Question: In an application that I'm writing I have to load a lot of data in a listview after I push a certain button. Because this might take a while, I want to show a simple loading-screen to the user.
I did this by creating a very simple form with 1 label on it. I do a Form.Show() before I start fetching the data, and a Form.Close() once it's finished. This works partially: I get the loading screen, it closes at the right time, but as you can see the label isn't displayed.
I know I should program this loagind screen-problem with the help of a BackgroundWorker, but I'm not a very experienced C# programmer so if I could just somehow force the label to display I would be more than happy.
Is it possible to force this label to display immediately, or do I have to find another solution?

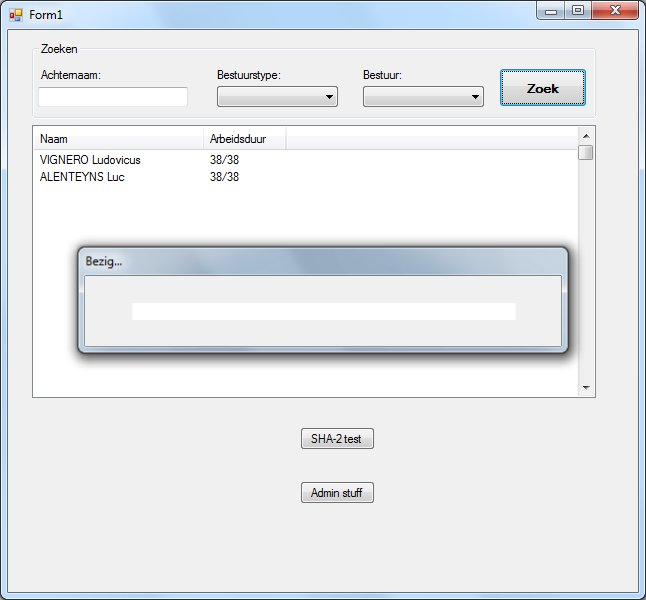
Answer: The UI Message pump has no time to update the label / refresh the screen since the loading process takes up all resources.
You can try to force the update of the label, by calling 'Application.DoEvents()'. Although, using 'Application.DoEvents' is imho a 'code-smell', and thus indicates that the design is not that good. So, it should be avoided.
Therefore, using DoEvents is surely not the best solution to this problem. It is merely a symptom-fix.
You've mentionned the best solution already yourself: use another thread to load all the data. (You can indeed use a 'BackGroundWorker' for this purpose, since this will abstract away a lot of plumbing code).